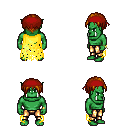
a pixel art fantasy rpg character, male body template, orc, green skin, yellow tattered cape, gold greaves, brunette parted hairstyle, red bandana, bracelets, four views (front, back, left, right), 2x2 character sprite sheet, small pixel art, hard edges, no anti-aliasing